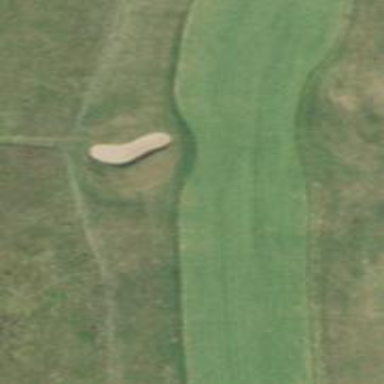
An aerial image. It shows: Golf hole.